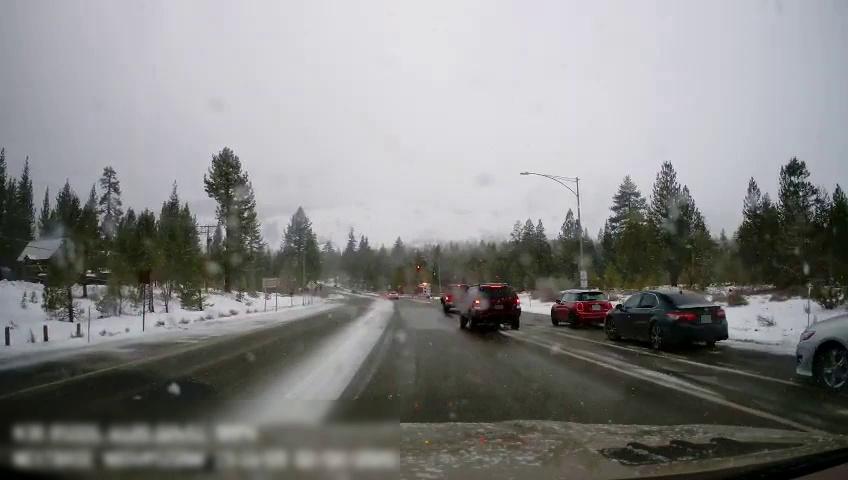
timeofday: Day
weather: Snowy
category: Drivable Space
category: Vehicles | SUV
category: Vehicles | Car
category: Vehicles | Car
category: Vehicles | Car
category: Vehicles | Truck
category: Vehicles | Truck
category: Vehicles | SUV
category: Lanes | Alternate Lane
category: Lanes | Alternate Lane
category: Lanes | Alternate Lane